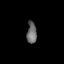
Tissue: prostate
Cell type: T cells
Senescence score: 0.3597
Nuclear area (px): 208
Mean DAPI intensity: 107.721